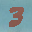
Label: 3